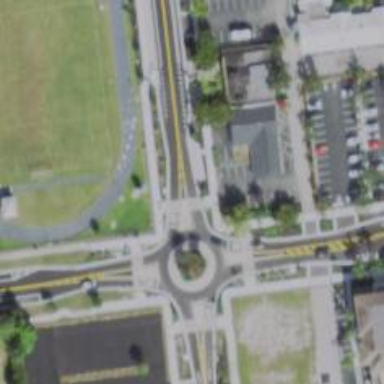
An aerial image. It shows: Footway that serves as traffic island.